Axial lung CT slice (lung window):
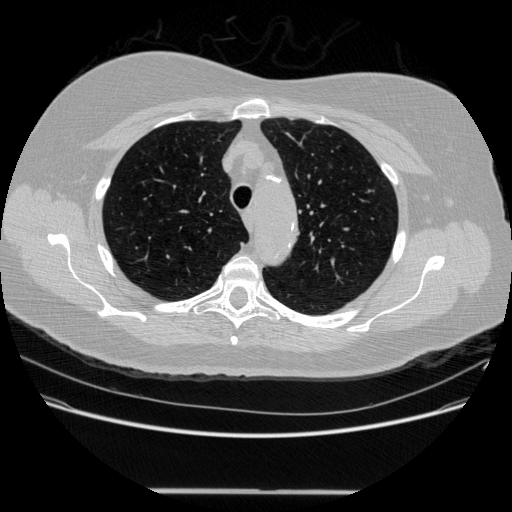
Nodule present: no